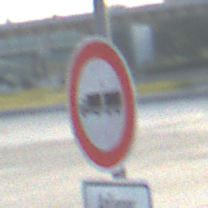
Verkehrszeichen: VerbotLastkraftwagenMitAnhaenger
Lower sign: PersonengruppenFrei2
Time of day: SunriseSunset
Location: Outdoor (Urban)
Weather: Clear
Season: NotSpecified
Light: Natural